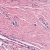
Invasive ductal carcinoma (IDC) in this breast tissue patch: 0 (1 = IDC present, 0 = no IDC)